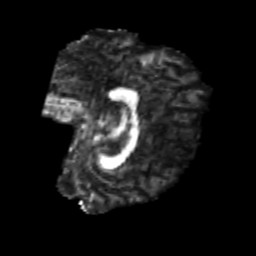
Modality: FA
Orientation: sagittal
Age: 24
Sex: male
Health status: healthy
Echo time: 0.074 s